Question: I'm checking out the PHPass Library that has been recommended in a lot of answers here on SO. But when I look at the generated passwords, I see something like this:

Now some of these are just 1234, some are a bit more complex. Some are really complex (uppercase, lowercase, characters) etc. But still, I keep seeing that the first 7 characters are always same, no matter what the password is. Isn't this making it easy to guess? I don't know much about rainbow or dictionary attacks, but this looks weird. Is this usual? Is this a bug? Is the framework good enough to use in production environments?
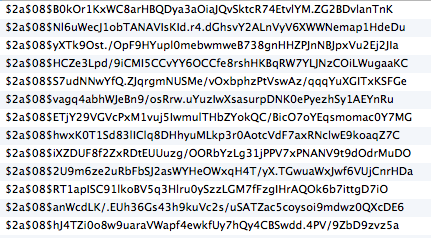
Answer: This first characters are just "description" of hashing method. Thanks to that you'll be able to recognize and reuse that method to check password. Even on different server or after changing method of hashing new password (old still will be recognized).
You can read about this prefix and new one here <URL>